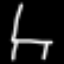
Label: chair